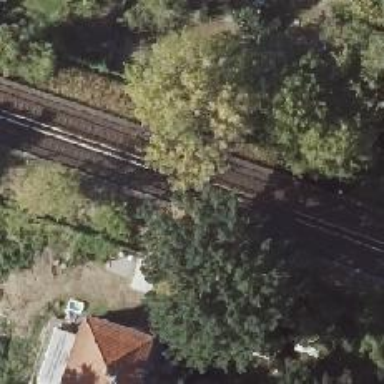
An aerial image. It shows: Rail line with bottom electrification.